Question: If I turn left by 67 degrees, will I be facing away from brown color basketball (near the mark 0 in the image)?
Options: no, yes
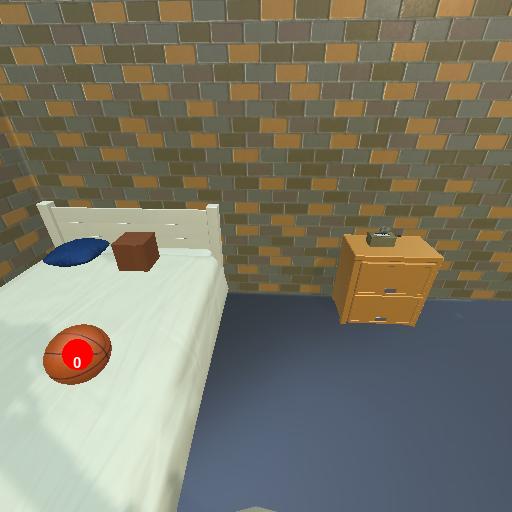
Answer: no